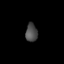
Tissue: lung
Cell type: Smooth muscle cells
Senescence score: 0.6272
Nuclear area (px): 211
Mean DAPI intensity: 76.209